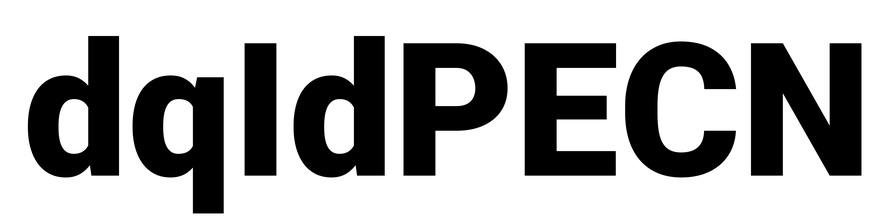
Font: Roboto_Black